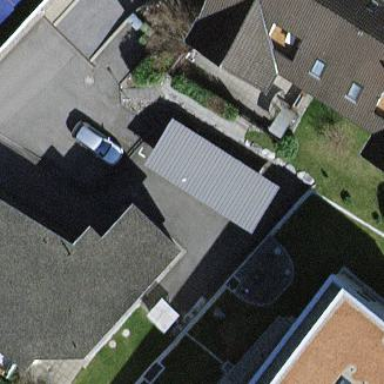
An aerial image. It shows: Carport building with flat roof.